Field crop: tomato
Growth stage: 1
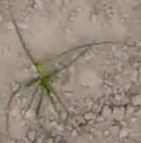
Species: cyperus